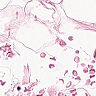
Metastatic tissue present: no